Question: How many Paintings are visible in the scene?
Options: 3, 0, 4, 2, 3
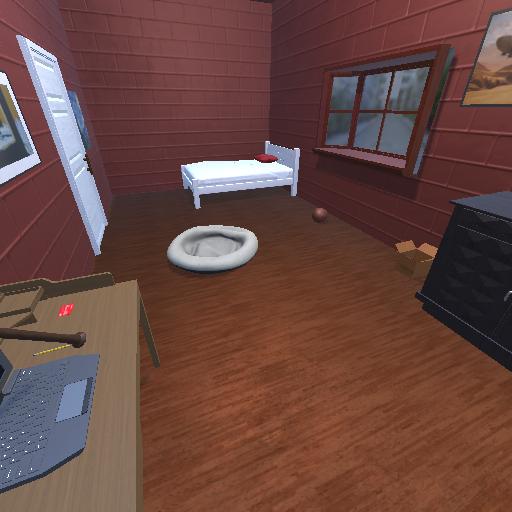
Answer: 3